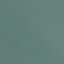
Label: SeaLake